Question: My visualization uses lines between nodes to indicate their relationship. The wider the line, the more connected the two nodes are. In this context I would like to set a small section of the lines to a darker hue to attach more information to the visualization. Whichever node is closest to the "mark" on the line is the dominant node.
Is there some command to change the color for only part of the line? Or would it be easier to create a rectangle with the same width and angle as the line?
I've attached the current visualization, where I've created some ugly little rectangles to illustrate what I'm trying to do. Also, the code is attached (although it sadly is a bit messy).

'''
<!DOCTYPE html>
<meta charset="utf-8">
<style>
.node circle {
stroke: white;
stroke-width: 2px;
opacity: 1.0;
}
line {
stroke-width: 3.5px;
stroke-opacity: 1.0;
}
</style>
<body>
<script src="http://d3js.org/d3.v3.js"></script>
<script>
data = {
nodes: [
{size: 200, fill: '#ffffff', line: '#8C8C8C', id: 'Me'},
{size: 30, fill: '#D2D2D2', line: '#ffffff', id: 'Bob'},
{size: 30, fill: '#D2D2D2', line: '#ffffff', id: 'Alice'},
{size: 30, fill: '#D2D2D2', line: '#ffffff', id: 'Tim Tim'},
{size: 30, fill: '#D2D2D2', line: '#ffffff', id: 'Mustafa'},
{size: 30, fill: '#D2D2D2', line: '#ffffff', id: 'Zeus'},
{size: 30, fill: '#D2D2D2', line: '#ffffff', id: 'McHammer'},
{size: 30, fill: '#D2D2D2', line: '#ffffff', id: 'Thoooor'},
{size: 30, fill: '#D2D2D2', line: '#ffffff', id: 'Le Viking'}
],
links: [
{source: 0,target: 1, calls: 20, texts:0},
{source: 0,target: 2, calls: 5, texts:0},
{source: 0,target: 3, calls: 8, texts:0},
{source: 0,target: 4, calls: 3, texts:0},
{source: 0,target: 5, calls: 2, texts:0},
{source: 0,target: 6, calls: 3, texts:0},
{source: 0,target: 7, calls: 5, texts:0},
{source: 0,target: 8, calls: 2, texts:0}
]
}
var total_interactions = data.links.reduce(function(result, currentObject) {
return result + currentObject.calls;
}, 0);
console.log(total_interactions);
var mouseOverFunction = function(d) {
var circle = d3.select(this);
circle
.transition(500)
.attr("r", function(){ return 1.4 * node_radius(d)});
}
var mouseOutFunction = function() {
var circle = d3.select(this);
circle
.transition(500)
.attr("r", node_radius);
}
function isConnected(a, b) {
return isConnectedAsTarget(a, b) || isConnectedAsSource(a, b) || a.index == b.index;
}
function isConnectedAsSource(a, b) {
return linkedByIndex[a.index + "," + b.index];
}
function isConnectedAsTarget(a, b) {
return linkedByIndex[b.index + "," + a.index];
}
function isEqual(a, b) {
return a.index == b.index;
}
var line_diff = 0
function tick() {
callLink
.attr("x1", function(d) { return d.source.x-line_diff; })
.attr("y1", function(d) { return d.source.y-line_diff; })
.attr("x2", function(d) { return d.target.x-line_diff; })
.attr("y2", function(d) { return d.target.y-line_diff; });
textLink
.attr("x1", function(d) { return d.source.x+line_diff; })
.attr("y1", function(d) { return d.source.y+line_diff; })
.attr("x2", function(d) { return d.target.x+line_diff; })
.attr("y2", function(d) { return d.target.y+line_diff; });
node
.attr("transform", function(d) { return "translate(" + d.x + "," + d.y + ")"; });
}
function node_radius(d) { return Math.pow(40.0 * d.size, 1/3); }
var width = 1000;
var height = 500;
var nodes = data.nodes
var links = data.links
var force = d3.layout.force()
.nodes(nodes)
.links(links)
.charge(-3000) // -3000
.friction(0.6)
.gravity(0.6)
.size([width,height])
.start();
var linkedByIndex = {};
links.forEach(function(d) {
linkedByIndex[d.source.index + "," + d.target.index] = true;
});
var svg = d3.select("body").append("svg")
.attr("width", width)
.attr("height", height);
var callLink = svg.selectAll(".call-line")
.data(links)
.enter().append("line");
var textLink = svg.selectAll(".text-line")
.data(links)
.enter().append("line");
var link = svg.selectAll("line");
var node = svg.selectAll(".node")
.data(nodes)
.enter().append("g")
.attr("class", "node")
.call(force.drag);
node
.append("circle")
.attr("r", node_radius)
.style("fill", function(d) {return d.fill; })
.style("stroke", function(d) {return d.line; })
.on("mouseover", mouseOverFunction)
.on("mouseout", mouseOutFunction);
svg
.append("marker")
.attr("id", "arrowhead")
.attr("refX", 6 + 7)
.attr("refY", 2)
.attr("markerWidth", 6)
.attr("markerHeight", 4)
.attr("orient", "auto")
.append("path")
.attr("d", "M 0,0 V 4 L6,2 Z");
// link
// .style("stroke-width", function stroke(d) {return d.calls/data.total_interactions*20; })
var line_width_factor = 40 // width for a line with all points
textLink
.style("stroke-width", function stroke(d) {return d.texts / total_interactions*line_width_factor; })
.style("stroke", "#70C05A")
callLink
.style("stroke-width", function stroke(d) {return d.calls / total_interactions*line_width_factor; })
.style("stroke", "#438DCA")
force
.on("tick",tick);
</script>
</body>
'''
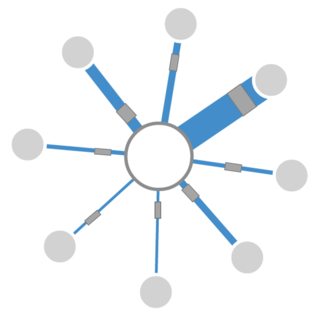
Answer: In fact, you <URL>. You have to use SVG gradients.
To create an SVG gradient along a link in a graph, the general form would be:
'''
defs.append("linearGradient")
.attr("id", gradient_id)
.attr("gradientUnits", "userSpaceOnUse")
.attr("x1", source.px)
.attr("y1", source.py)
.attr("x2", target.px)
.attr("y2", target.py)
.selectAll("stop")
.data([
{offset: "0%", color: "cyan"}, //color 1
{offset: "50%", color: "cyan"}, //start the gradient from haf distance
{offset: "100%", color: "darkBlue"} //to a darker color
])
.enter().append("stop")
.attr("offset", function(d) { return d.offset; })
.attr("stop-color", function(d) { return d.color; });
'''
In your case, the positions of 'source' and 'target' are changing with each 'force.tick()'. So, you need to calculate and apply gradients for all links in each 'tick'. By adding this line to the 'tick' function:
'''
callLink.each(function(d){applyGradient(this, d)});
'''
Next, we need to define 'applyGradient(line, d)' function:
'''
function applyGradient(line, d){
var self = d3.select(line); //select the current link
// store the currently used gradient to delete it later.
var current_gradient = self.style("stroke")
current_gradient = current_gradient.substring(4, current_gradient.length-1);
// Generate a random id for the gradient calculated for this link
var new_gradient_id = "line-gradient" + getRandomInt();
// Determine the direction of the gradient. In your example, you need
// the darker hue to be near the bigger node.
var from = d.source.size < d.target.size? d.source: d.target;
var to = d.source.size < d.target.size? d.target: d.source;
// Add the gradient to the svg:defs
defs.append("linearGradient")
.attr("id", new_gradient_id)
.attr("gradientUnits", "userSpaceOnUse")
.attr("x1", from.px)
.attr("y1", from.py)
.attr("x2", to.px)
.attr("y2", to.py)
.selectAll("stop")
.data([
{offset: "0%", color: "cyan"},
{offset: "50%", color: "cyan"},
{offset: "100%", color: "darkBlue"}
])
.enter().append("stop")
.attr("offset", function(d) { return d.offset; })
.attr("stop-color", function(d) { return d.color; });
//apply the gradient
self.style("stroke", "url(#" + new_gradient_id + ")")
//Remove the old gradient from defs.
defs.select(current_gradient).remove();
}
'''
Here is a <URL>